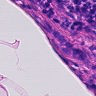
Metastatic tissue present: yes